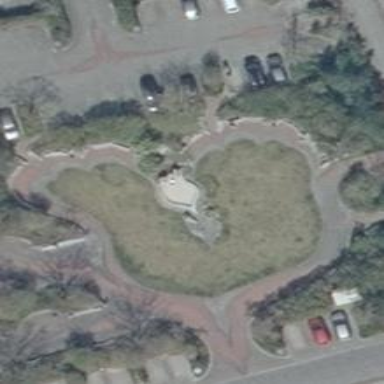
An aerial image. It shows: Beautiful fountain.